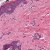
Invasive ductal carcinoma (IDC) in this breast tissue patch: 0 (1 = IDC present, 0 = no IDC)